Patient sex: M
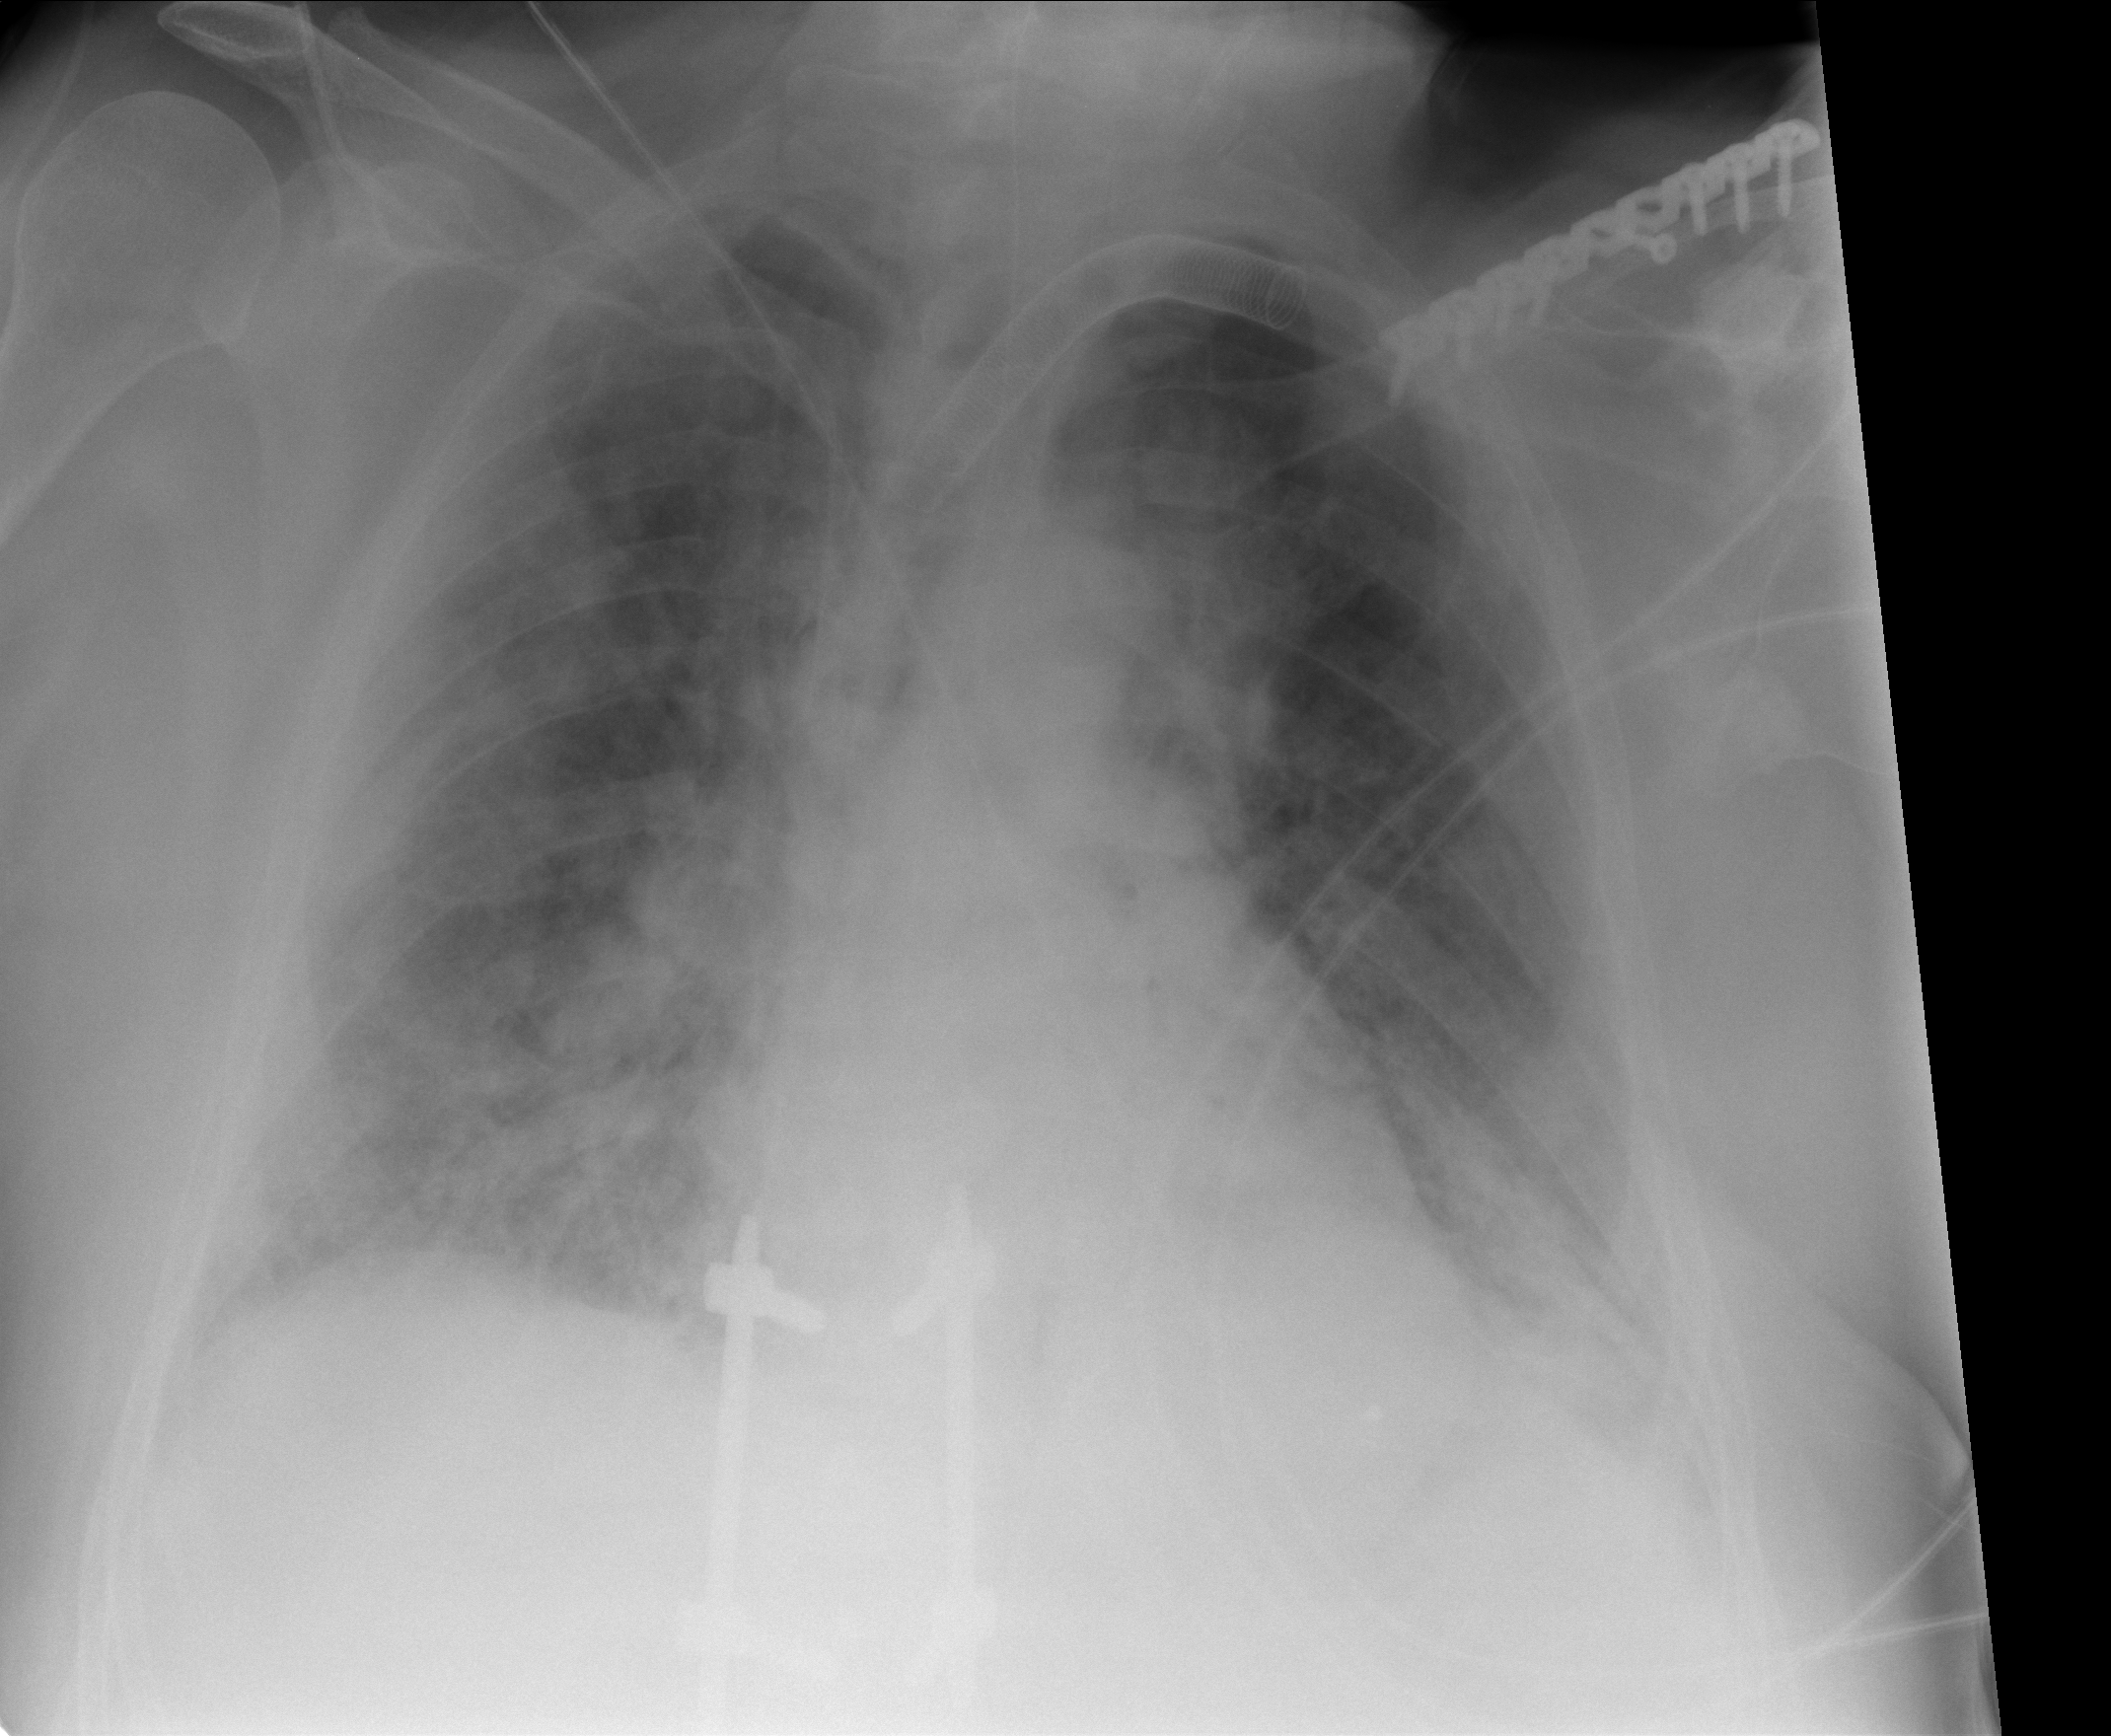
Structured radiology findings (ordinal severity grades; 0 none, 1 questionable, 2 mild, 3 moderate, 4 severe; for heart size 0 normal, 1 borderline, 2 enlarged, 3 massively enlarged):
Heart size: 1
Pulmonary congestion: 3
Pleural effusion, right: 2
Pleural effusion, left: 2
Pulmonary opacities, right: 3
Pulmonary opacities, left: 3
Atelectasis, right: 3
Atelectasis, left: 3